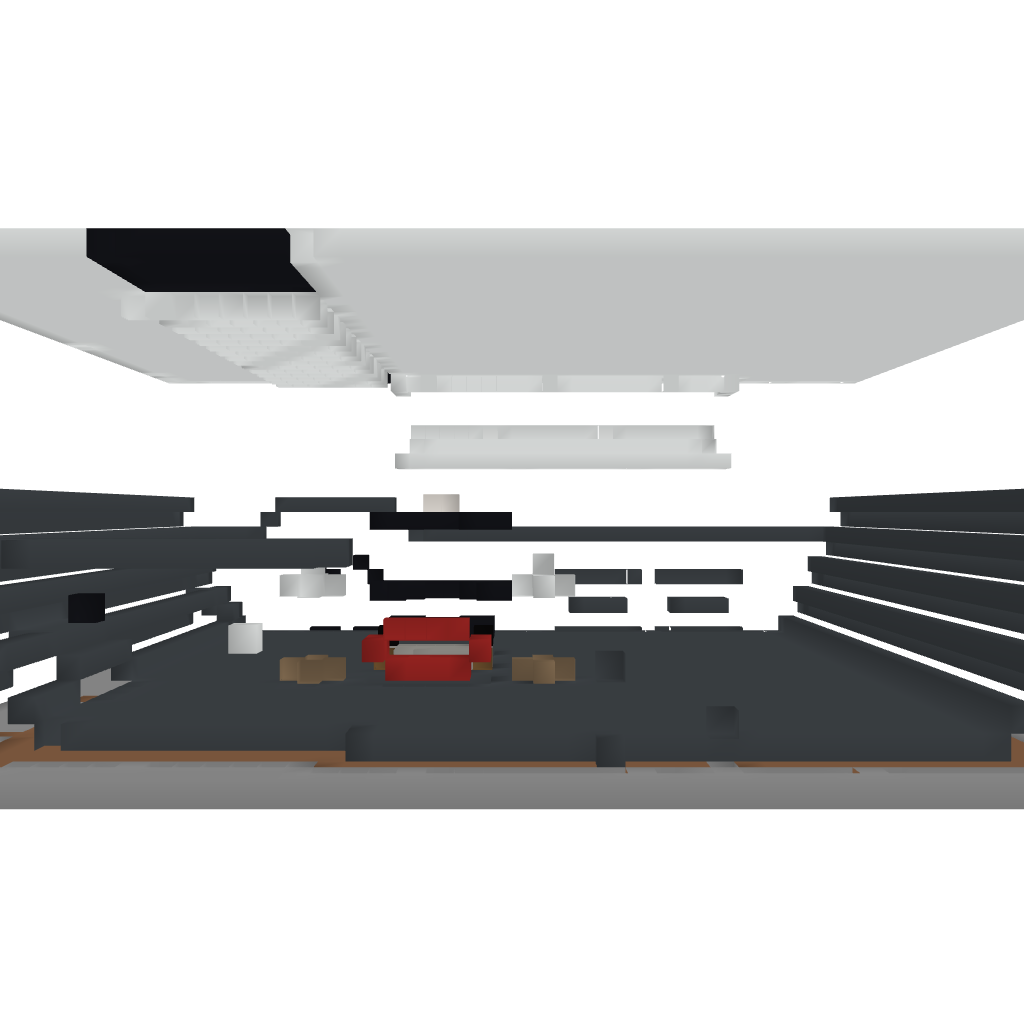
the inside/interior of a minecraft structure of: CraftPimp Nintendo boyee